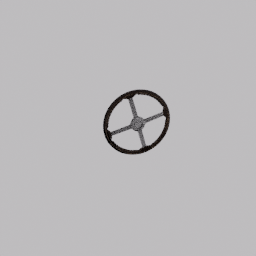
Label: mechanical